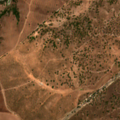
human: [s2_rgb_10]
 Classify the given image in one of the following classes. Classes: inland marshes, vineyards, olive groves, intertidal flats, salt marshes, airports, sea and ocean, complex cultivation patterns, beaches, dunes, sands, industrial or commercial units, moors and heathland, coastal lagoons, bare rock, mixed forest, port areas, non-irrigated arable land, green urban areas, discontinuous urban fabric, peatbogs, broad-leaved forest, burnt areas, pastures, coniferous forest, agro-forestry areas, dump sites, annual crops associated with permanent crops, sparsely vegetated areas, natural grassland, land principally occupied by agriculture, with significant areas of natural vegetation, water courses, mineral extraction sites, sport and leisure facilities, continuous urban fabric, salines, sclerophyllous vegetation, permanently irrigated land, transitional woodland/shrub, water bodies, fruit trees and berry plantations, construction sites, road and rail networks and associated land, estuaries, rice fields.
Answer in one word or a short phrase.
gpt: permanently irrigated land, agro-forestry areas, broad-leaved forest, transitional woodland/shrub